Interaction volume radius: 5 \u00c5
Interaction volume height: 15 \u00c5
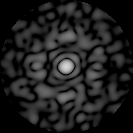
Disorder parameter: 0.8927